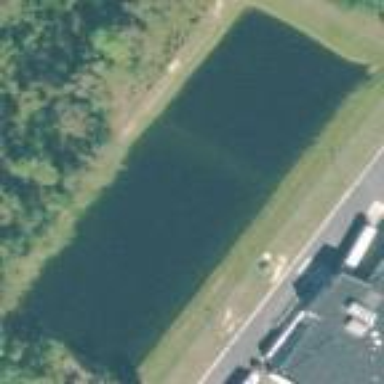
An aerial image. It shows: Pond surrounded by natural water.